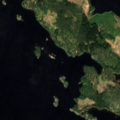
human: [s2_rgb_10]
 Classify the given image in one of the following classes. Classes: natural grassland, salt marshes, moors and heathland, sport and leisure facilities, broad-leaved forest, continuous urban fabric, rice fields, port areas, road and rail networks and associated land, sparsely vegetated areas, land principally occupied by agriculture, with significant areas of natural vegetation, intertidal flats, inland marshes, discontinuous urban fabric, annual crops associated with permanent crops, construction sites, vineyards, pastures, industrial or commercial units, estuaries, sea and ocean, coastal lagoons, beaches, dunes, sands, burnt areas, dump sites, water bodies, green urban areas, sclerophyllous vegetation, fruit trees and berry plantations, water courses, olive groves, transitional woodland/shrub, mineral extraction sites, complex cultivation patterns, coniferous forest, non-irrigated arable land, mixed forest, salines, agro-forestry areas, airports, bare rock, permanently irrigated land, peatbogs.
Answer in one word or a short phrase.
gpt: coniferous forest, transitional woodland/shrub, water bodies